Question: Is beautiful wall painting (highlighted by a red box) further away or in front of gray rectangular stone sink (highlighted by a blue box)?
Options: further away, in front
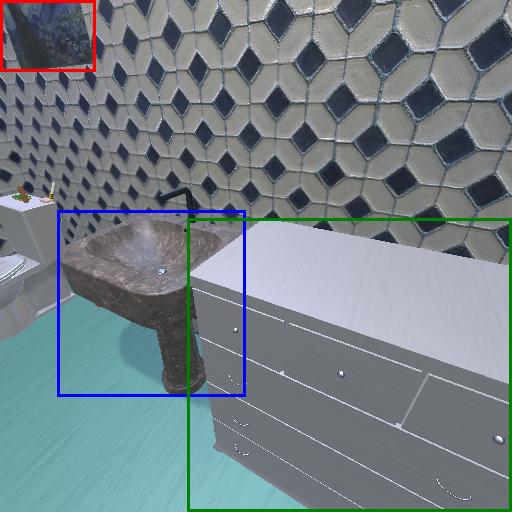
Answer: further away